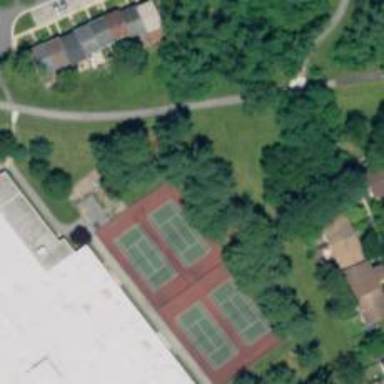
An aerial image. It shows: Tennis court on pitch designated for leisure land.